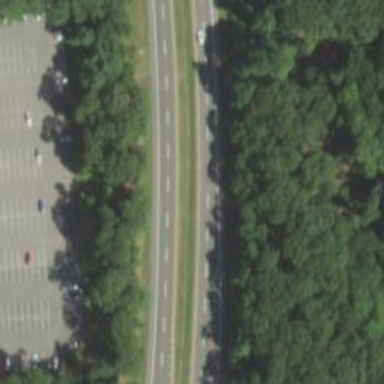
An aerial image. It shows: Expressway with asphalt surface classified as trunk highway.